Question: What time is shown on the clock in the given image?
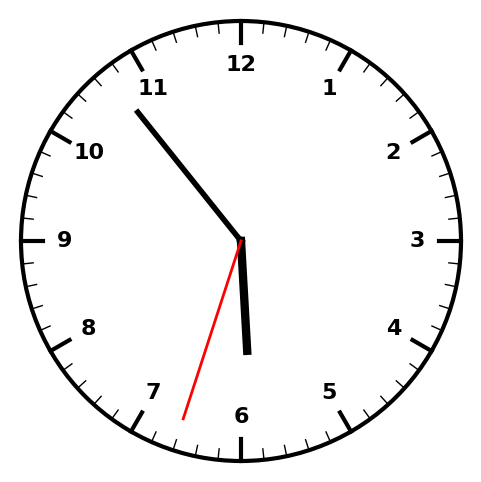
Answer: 05:53:33